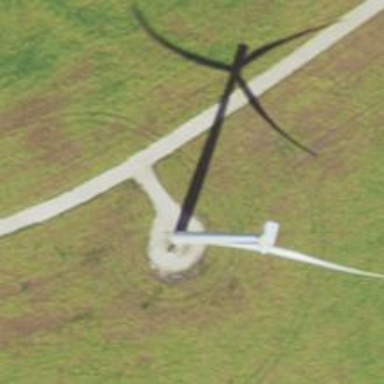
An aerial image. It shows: Wind generator powered by horizontal axis wind turbine.